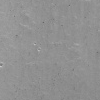
Atmospheric dust classification: not_dusty